Question:
Is there any way to set fiddler to lookup gateway proxy (upstream proxy) from configuration instead of the common configuration? I have an application that sets multiple proxies for each protocol. So fiddler assumes there is no gateway unless it finds something in the box above.
Also is there any QuickExec command available for changing the Gateway? I'm looking for rapid way to set upstream proxy.
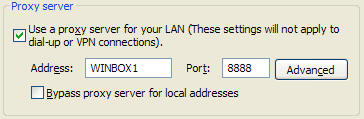
Answer: By default, the upstream gateway for each session is inherited from the IE/Windows default proxy setting that was set when Fiddler starts up.
However, on each session it can be overridden using the 'X-OverrideGateway' Session Flag.
So, to build your own QuickExec action, do this:
Inside Rules > Customize Rules > 'Handlers', add
'''
public static var m_GatewayOverride = null;
'''
Inside 'OnBeforeRequest', add
'''
if (null != m_GatewayOverride) { oSession["X-OverrideGateway"] = m_GatewayOverride;
'''
Inside the 'OnExecAction' method's 'switch' statement, add
'''
case "gw":
if (sParams.Length<2) {m_GatewayOverride = null; return;}
m_GatewayOverride = sParams[1]; FiddlerObject.StatusText="Set Gateway to " + m_GatewayOverride;
return true;
'''
Then, you can type things like 'gw myProxy:1234' to force subsequent requests to 'myProxy:1234' or simply type 'gw' to clear the override.